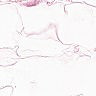
Metastatic tissue present: no